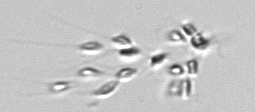
Label: Dinobryon